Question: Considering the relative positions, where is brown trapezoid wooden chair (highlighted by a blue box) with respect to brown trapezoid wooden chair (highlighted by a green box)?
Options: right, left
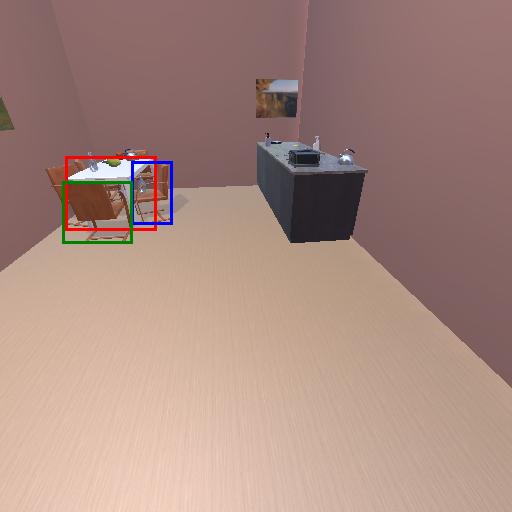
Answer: right